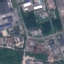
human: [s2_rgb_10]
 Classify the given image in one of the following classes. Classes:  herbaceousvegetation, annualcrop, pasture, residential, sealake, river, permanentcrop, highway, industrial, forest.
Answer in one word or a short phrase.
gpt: Industrial